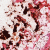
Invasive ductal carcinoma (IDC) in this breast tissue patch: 0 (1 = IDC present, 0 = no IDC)